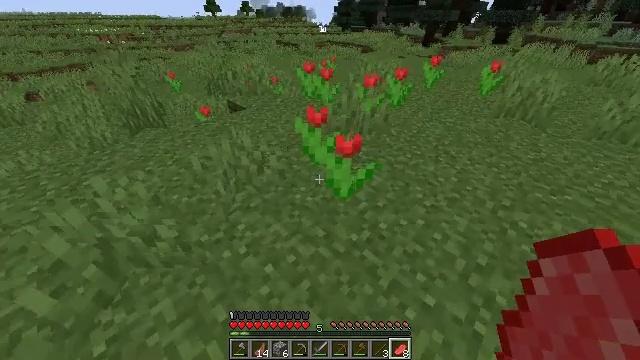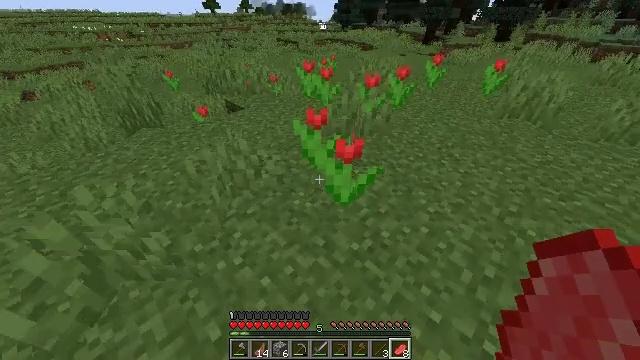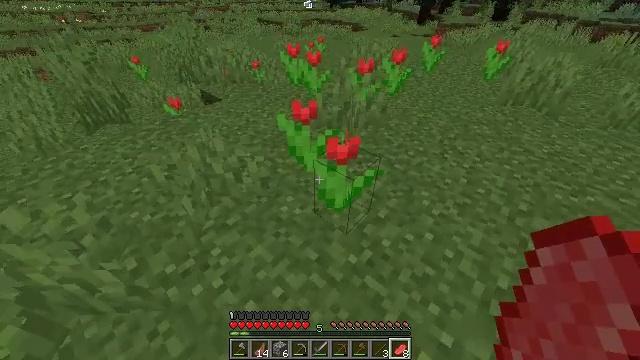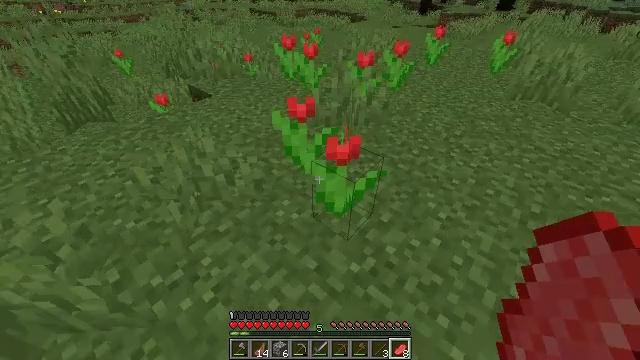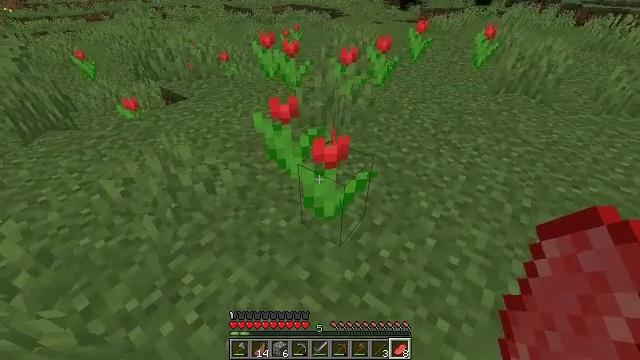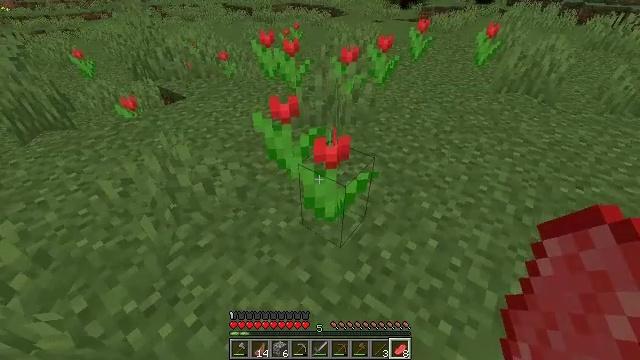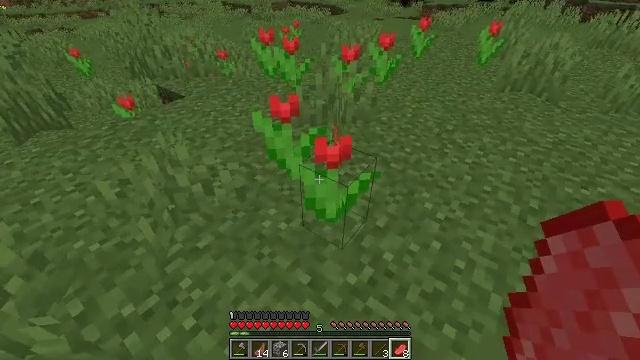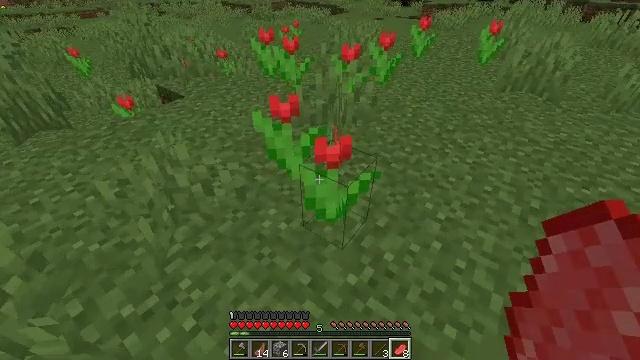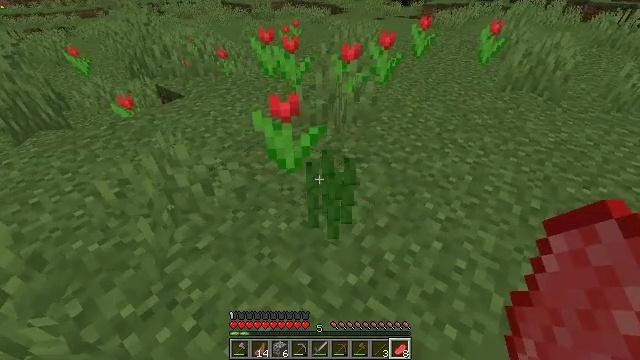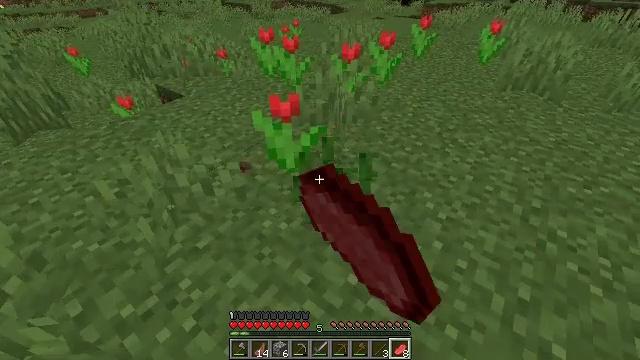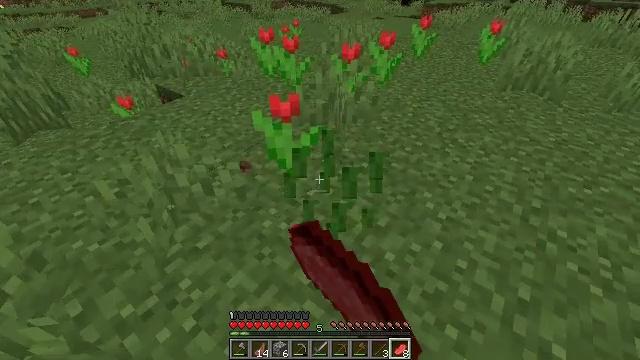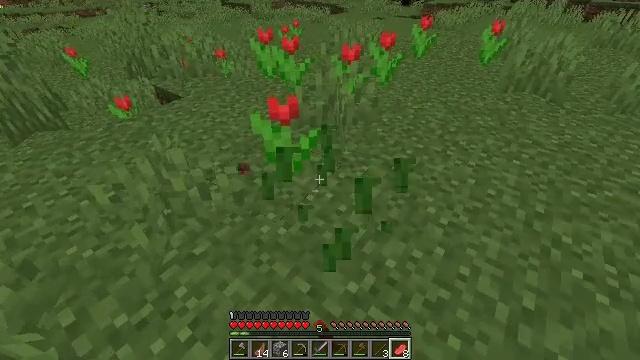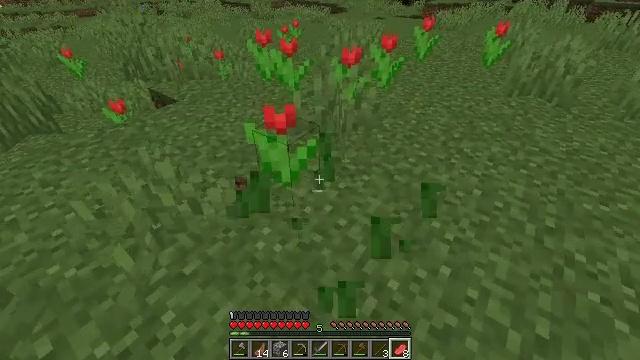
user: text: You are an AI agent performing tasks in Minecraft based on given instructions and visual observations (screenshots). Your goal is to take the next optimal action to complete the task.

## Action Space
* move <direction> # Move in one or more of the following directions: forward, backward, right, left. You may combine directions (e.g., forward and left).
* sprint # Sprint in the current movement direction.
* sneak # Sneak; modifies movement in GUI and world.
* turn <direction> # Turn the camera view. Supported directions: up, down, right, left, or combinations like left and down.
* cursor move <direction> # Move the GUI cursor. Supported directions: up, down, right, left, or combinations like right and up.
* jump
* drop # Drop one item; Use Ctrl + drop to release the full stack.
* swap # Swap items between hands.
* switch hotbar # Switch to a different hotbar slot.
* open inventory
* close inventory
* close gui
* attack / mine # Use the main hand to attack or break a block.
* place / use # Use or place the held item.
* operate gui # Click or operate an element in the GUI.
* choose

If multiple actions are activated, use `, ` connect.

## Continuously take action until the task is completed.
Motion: motion action
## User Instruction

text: Attack the red tulip to obtain it.
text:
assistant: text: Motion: no_op
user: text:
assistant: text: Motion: turn right and down
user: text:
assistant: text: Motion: no_op
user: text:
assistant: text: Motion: turn right
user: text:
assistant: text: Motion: no_op
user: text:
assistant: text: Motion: no_op
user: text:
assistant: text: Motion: no_op
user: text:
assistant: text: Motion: attack / mine
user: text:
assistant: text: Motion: attack / mine
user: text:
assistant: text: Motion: no_op
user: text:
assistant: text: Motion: move forward
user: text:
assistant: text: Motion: move forward
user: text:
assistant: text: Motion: no_op